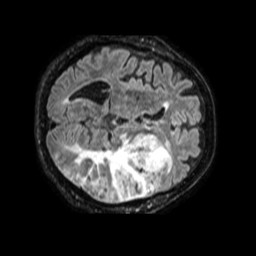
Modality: FLAIR
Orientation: axial
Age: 81
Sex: male
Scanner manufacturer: philips
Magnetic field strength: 1.5 T
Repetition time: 4.8 s
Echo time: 0.3373 s